Question: What i would like to do is create a hex grid like below.

I can draw the hex but unsure how to get them to stagger. So first row should be
(0,0) (0,1) (0,2) (0,3) in the image and the second row should be (1,0) (1,1) (1,2) (1,3) ect Where the even hex in the row is always staggered down.
Currently I know the number of rows / columns to use
'hexRows'
'hexColumns'
and how i draw the hex is like this, 'i' is just there to number the hex when its drawn.
'DrawSolidHex(x,y,i);'
current code looks like this
'''
begin
hexcolumns := c;
hexrows := r;
i:=1; //first cube
x := 1; //default x,y,z values
y := 1;
z := 0;
while hexrows>0 do
begin
columnssave := hexcolumns ;
while hexcolumns >0 do
begin
DrawSoildHex(X,Y,i);
i:=i+1;
x := x + 1;
hexcolumns := hexcolumns -1;
end;
y:=y+1;
x:= 1;
z:=0;
hexcolumns := columnssave;
hexrows:= hexrows-1;
end;
totalhex := i;
'''
With this code currently it will just draw the hex x,y in a stright line,(1,1) (2,1) (3,1)..ect I am unsure how to add the offsets ,calculate them, and code it so it would stagger the rows.
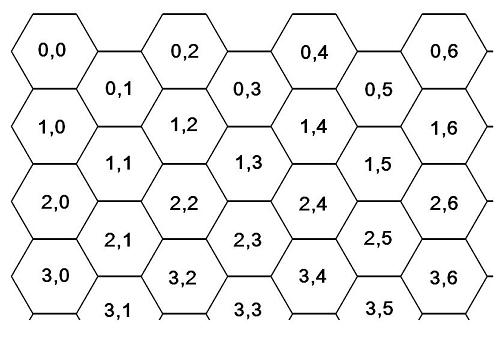
Answer: In a hexagon as follows, you need to know about the triangles that make up the edges:
'''
B B
*--* *
/| \ /|
/ | \ / |
A*--*C * ==> c / | a
\ / / |
\ / / |
*--* A*-----*C
b
'''
These triangles are known as 30-60-90 triangles because that's the angles making up the inner corners: 'C = 90', 'A = 60', 'B = 30'.
The ratios of the sides for those triangles is 'c = 2', 'b = 1' and 'a = sqrt(3)'.
So, assuming you know 'c' (it's the length of one of the hexagon sides), you can calculate the other two sides of that triangle without having to resort to trigonometry functions:
'''
a = c * sqrt(3) / 2
b = c / 2
'''
Once we know those values, the hexagon offsets are relatively easy to calculate just by eyeballing your grid and using the leftmost corner ('A' in my diagram above) of each hexagon as the start and end points.
The horizontal distance from '(0,0)' to '(0,1)' is 'b + c + b - b' (heading northeast, east, southeast and southwest). That's the horizontal difference between all "adjacent" cells in a row and it simplifies to 'b + c', or '3 * c / 2' if you just want to use 'c'.
The vertical distance from '(0,0)' to '(0,1)' (half a row) is simply 'a' (southeast then the irrelevant east). That's equivalent to 'sqrt(3) * c / 2' or probably close enough to 'c * 433 / 500' (an error of one part in 16,000) as to not have to involve even square roots.
Although, if you'd prefer more accuracy, you could stick with the square root calculations - just remember to work out 'sqrt(3) / 2' once at the start and just use that as the multiplier.
The vertical distance between rows is obviously double that, say for '(0,0)' to '(1,0)'.
So, for every full row, you simply move down 'c * 433 / 250' units. For every column, you move across 'c * 3 / 2' units and vertically 'c * 433 / 500' units (down if you're moving from an even index to an odd one, otherwise up).